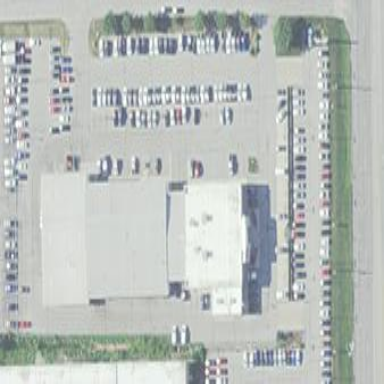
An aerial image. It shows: Retail area.